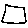
Label: square